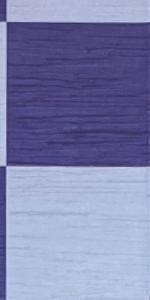
Label: Empty